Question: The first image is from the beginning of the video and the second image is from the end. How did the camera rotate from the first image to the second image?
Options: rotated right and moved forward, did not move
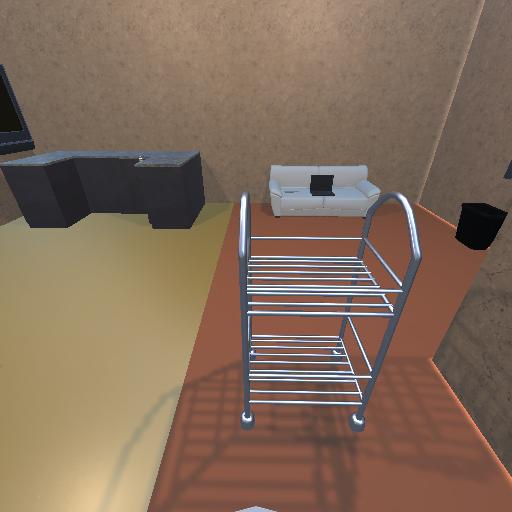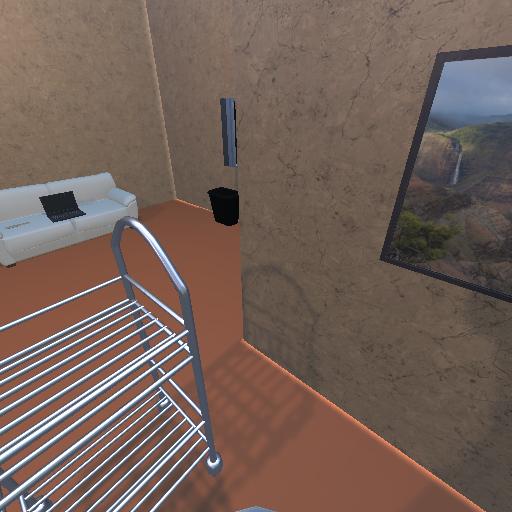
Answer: rotated right and moved forward